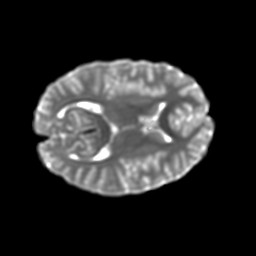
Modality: T2w
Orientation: axial
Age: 12
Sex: male
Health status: ill
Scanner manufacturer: ge
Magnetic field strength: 3 T
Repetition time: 7.5 s
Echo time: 0.079 s